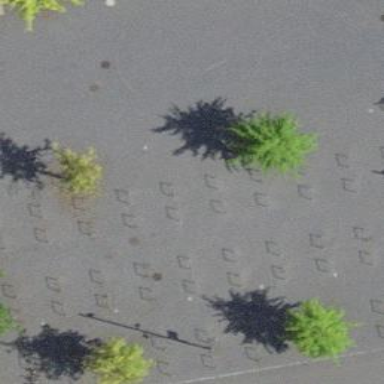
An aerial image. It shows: Bicycle parking area with stands available.